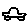
Label: car